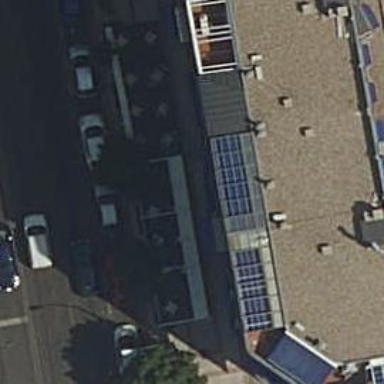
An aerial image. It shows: Restaurant.